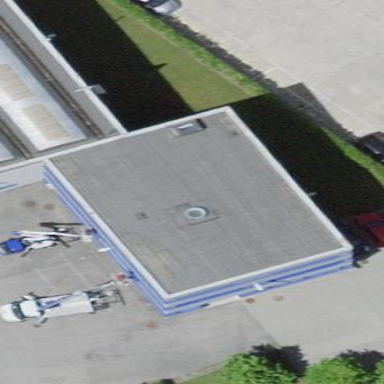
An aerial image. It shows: Commercial building.